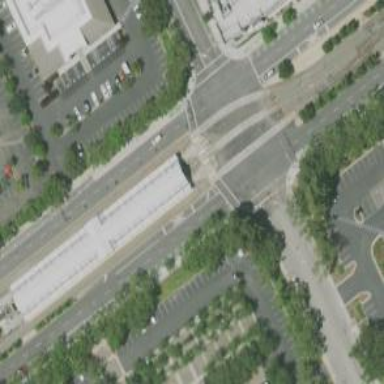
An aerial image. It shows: Light rail electrified with contact line.